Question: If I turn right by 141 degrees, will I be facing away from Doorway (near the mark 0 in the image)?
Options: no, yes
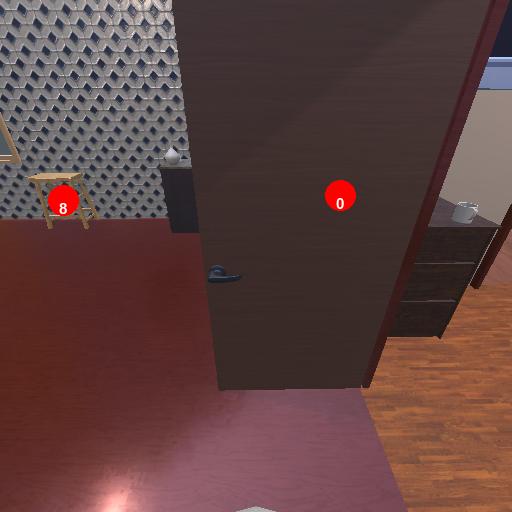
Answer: no